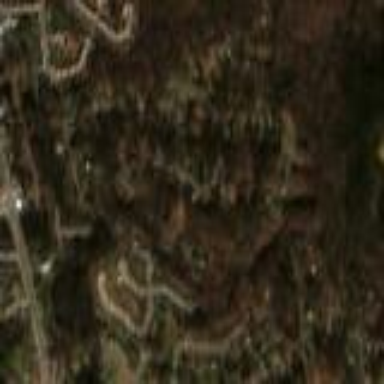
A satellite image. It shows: Residential area in neighborhood consisting of single-family homes.